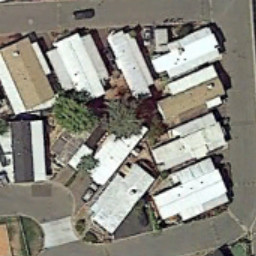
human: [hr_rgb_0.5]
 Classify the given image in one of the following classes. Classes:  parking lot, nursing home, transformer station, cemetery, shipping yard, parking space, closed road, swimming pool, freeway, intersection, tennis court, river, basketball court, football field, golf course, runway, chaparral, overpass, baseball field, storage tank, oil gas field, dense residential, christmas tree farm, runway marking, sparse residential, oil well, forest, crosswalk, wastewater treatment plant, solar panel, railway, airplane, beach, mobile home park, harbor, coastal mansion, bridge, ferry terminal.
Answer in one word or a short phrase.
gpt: mobile home park